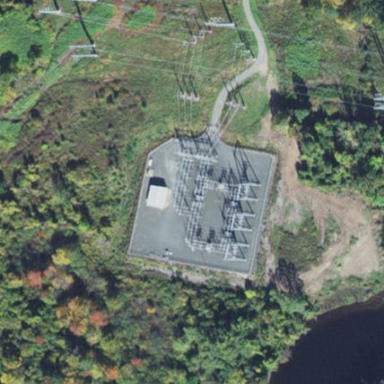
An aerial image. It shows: Outdoor distribution substation.